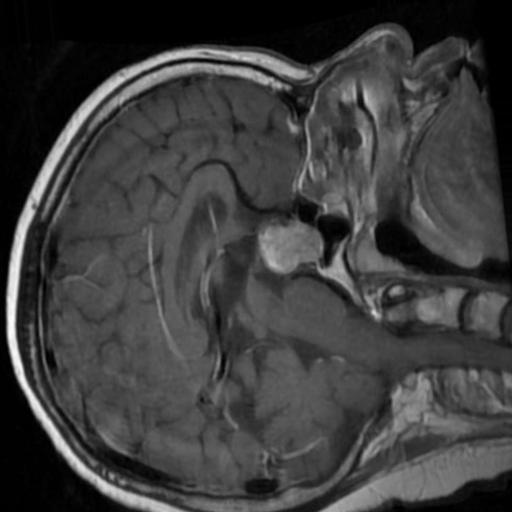
Label: brain_tumor